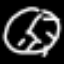
Label: clock